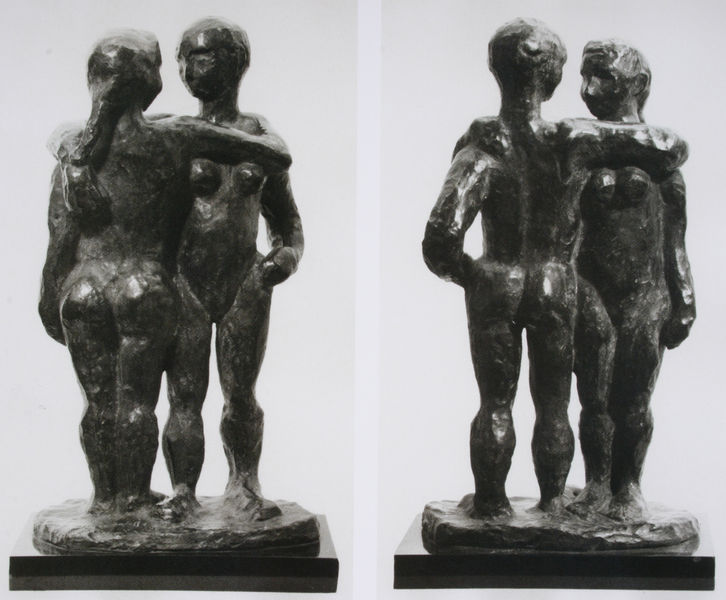
Titel: Les deux négresses, Die zwei Negerinnen
Künstler: Henri Matisse
Institution: Privatsammlung
Schlagwörter: akt, gruppe, körper, mann, nackt, schatten, frauen, menschen, brust, busen, frau, frisur, frisuren, köpfe, licht, symbolismus, tanz, arme, sockel, stehen, hals, hände, haare, pose, paar, tanzen, rechts, rund, skulptur, statue, beine, brüste, gesäß, hintern, fotos, liebe, umarmung, zwei, modern, figuren, zopf, reflexe, glanz, metall, bildhauerei, bronze, plastik, plinthe, waden, foto, umarmen, pärchen, links, rückseite, pobacken, stand, vorderseite, rückansicht, statuen, glanzlichter, angewinkelt, vorderansicht, locker, guss, kleiner, figurinen, reflektionen, grundplatte, positur, claudel, doppelakt, gößer, zweiergruppe